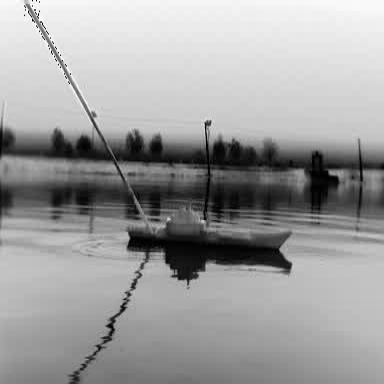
There is a warship in the infrared image.